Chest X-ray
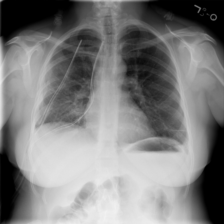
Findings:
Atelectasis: positive
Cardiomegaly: negative
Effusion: positive
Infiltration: negative
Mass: negative
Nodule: negative
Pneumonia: negative
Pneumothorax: negative
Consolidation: negative
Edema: negative
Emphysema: negative
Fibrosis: negative
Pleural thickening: negative
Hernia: negative